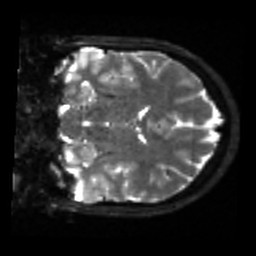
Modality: sbref
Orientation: coronal
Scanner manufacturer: siemens
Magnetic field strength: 3 T
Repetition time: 4 s
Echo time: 0.0594 s